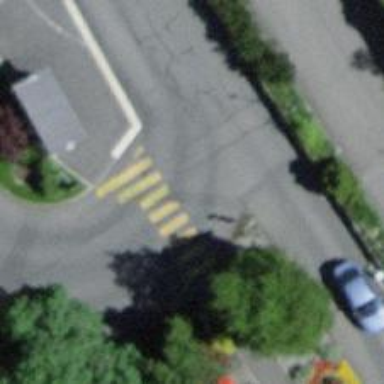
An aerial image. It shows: Zebra crossing on the road.